Interaction volume radius: 10 \u00c5
Interaction volume height: 30 \u00c5
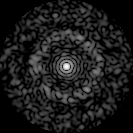
Disorder parameter: 0.8533